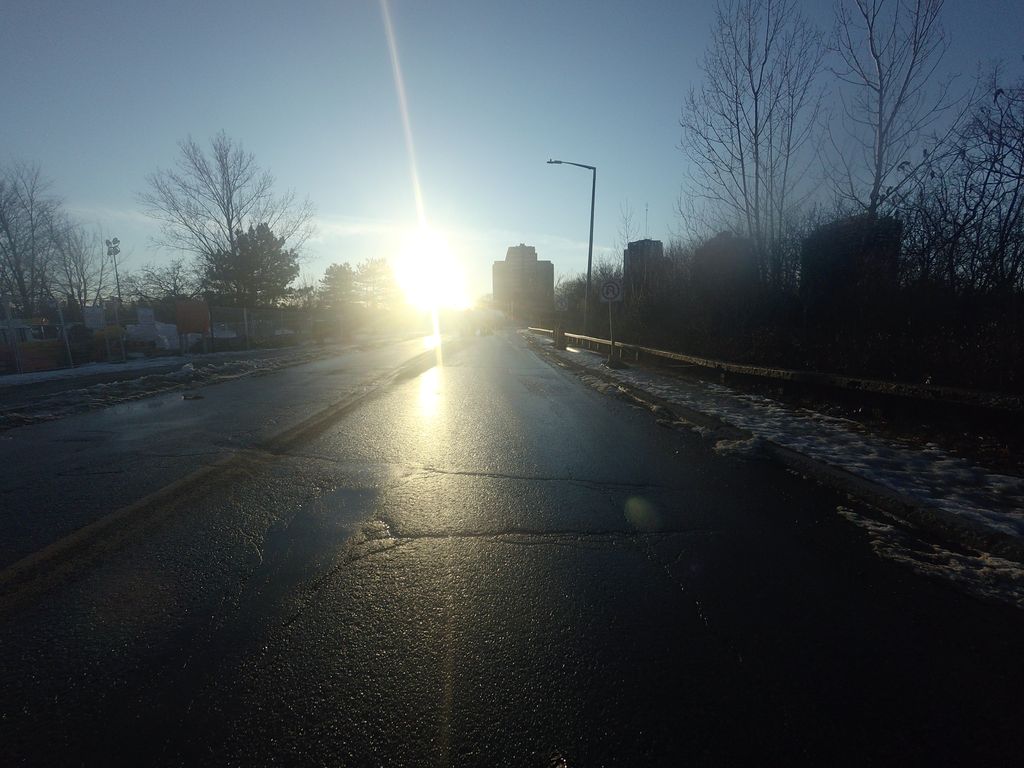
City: ottawa-gatineau